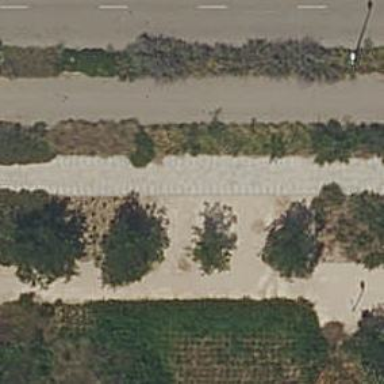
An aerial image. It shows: Compacted footway.